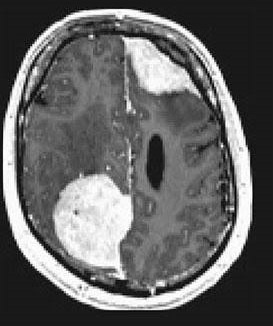
Label: meningioma